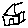
Label: house